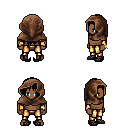
a pixel art fantasy rpg character, male body template, human, dark skin, gold arm armor, gold greaves, raven unkempt hairstyle, cloth hood, bracelets, ghillies, four views (front, back, left, right), 2x2 character sprite sheet, small pixel art, hard edges, no anti-aliasing